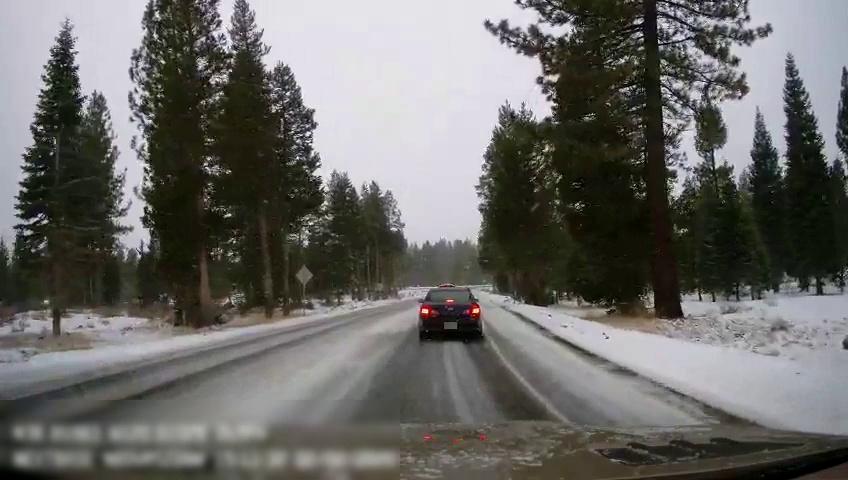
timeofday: Day
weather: Snowy
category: Drivable Space
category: Vehicles | SUV
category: Vehicles | Car